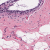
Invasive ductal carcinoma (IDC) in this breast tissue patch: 0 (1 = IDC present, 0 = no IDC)